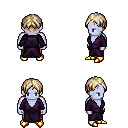
a pixel art fantasy rpg character, male body template, dark elf, purple skin, purple robe, robe skirt, white blonde parted hairstyle, gold boots, four views (front, back, left, right), 2x2 character sprite sheet, small pixel art, hard edges, no anti-aliasing